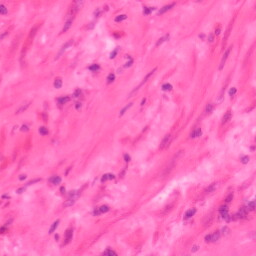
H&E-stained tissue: Colon